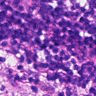
Metastatic tissue present: no